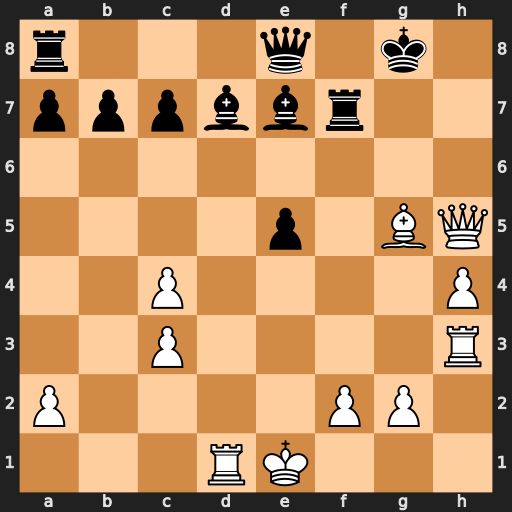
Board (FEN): r3q1k1/pppbbr2/8/4p1BQ/2P4P/2P4R/P4PP1/3RK3
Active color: w
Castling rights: -
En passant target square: -
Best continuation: Rg3 Rg7 Qxe8+ Bxe8 Bxe7 Rxg3 fxg3